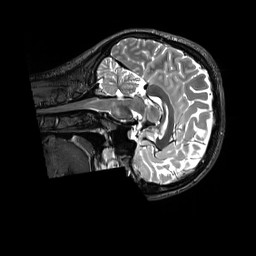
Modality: T2w
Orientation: sagittal
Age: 26
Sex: female
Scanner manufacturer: siemens
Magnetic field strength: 3 T
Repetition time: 3.2 s
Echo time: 0.728 s